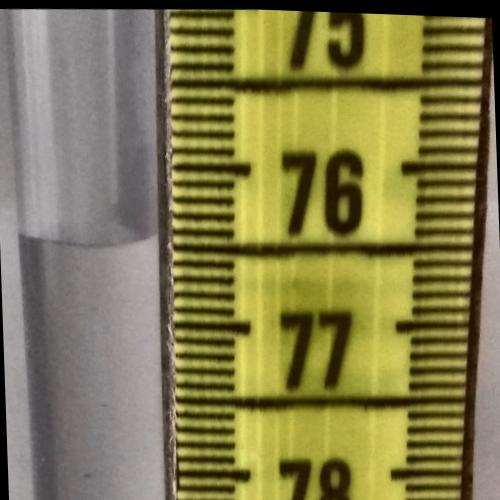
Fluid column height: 76.5 cm